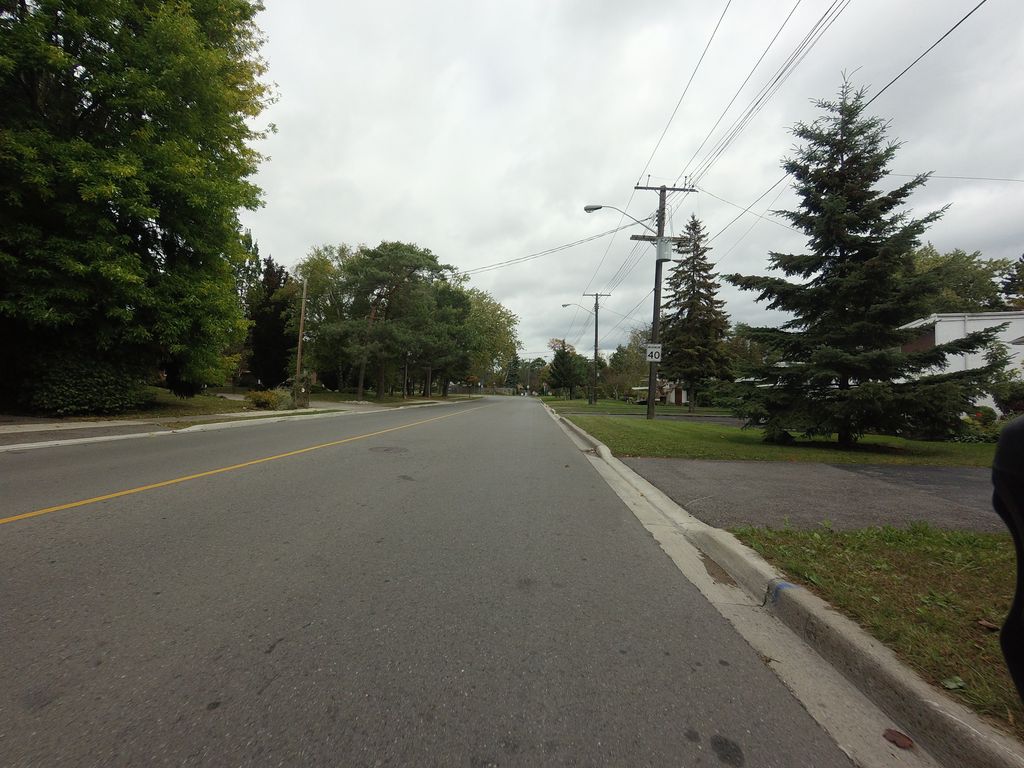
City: toronto